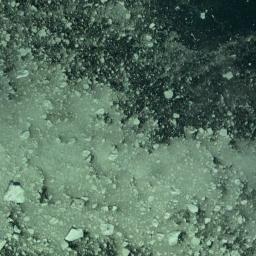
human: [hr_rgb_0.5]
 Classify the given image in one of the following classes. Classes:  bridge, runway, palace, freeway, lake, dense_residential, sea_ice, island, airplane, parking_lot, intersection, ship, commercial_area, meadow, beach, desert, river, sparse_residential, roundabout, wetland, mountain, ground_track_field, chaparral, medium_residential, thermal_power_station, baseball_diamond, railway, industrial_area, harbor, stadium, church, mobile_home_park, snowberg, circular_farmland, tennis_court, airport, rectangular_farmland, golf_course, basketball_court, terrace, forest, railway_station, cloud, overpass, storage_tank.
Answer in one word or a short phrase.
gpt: sea_ice